Field crop: maize
Growth stage: 1
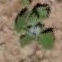
Species: chenopodium